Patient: sex M, age 46
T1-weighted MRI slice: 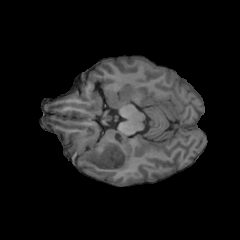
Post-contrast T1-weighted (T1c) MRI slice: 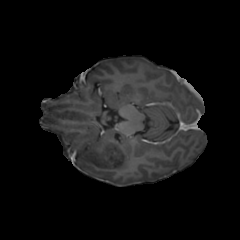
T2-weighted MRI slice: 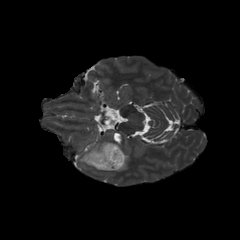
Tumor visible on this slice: yes
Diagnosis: Oligodendroglioma, IDH-mutant, 1p/19q-codeleted
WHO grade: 2